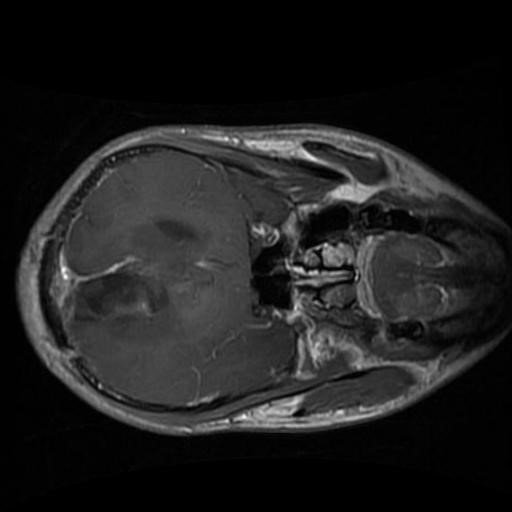
Label: brain_glioma